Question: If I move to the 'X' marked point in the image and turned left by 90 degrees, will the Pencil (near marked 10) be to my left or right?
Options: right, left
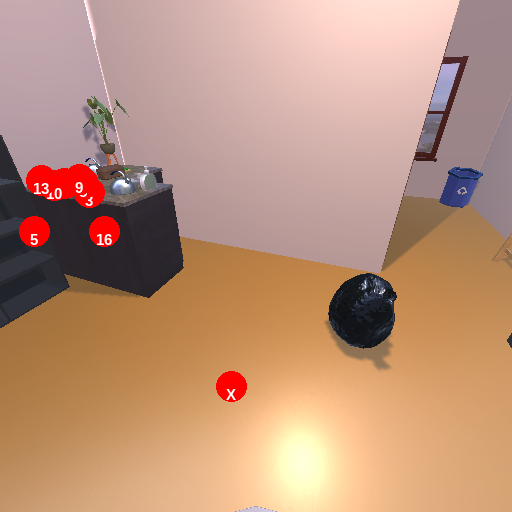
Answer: right